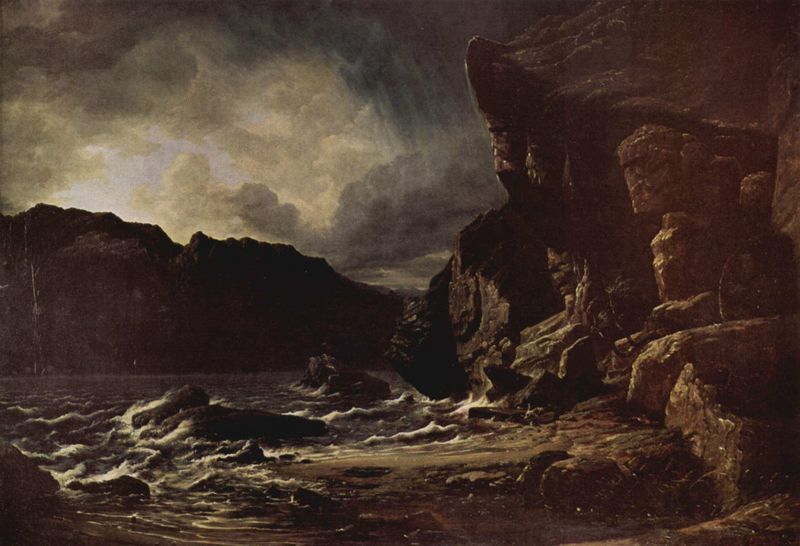
Titel: Liensfijord-See in Norwegen
Künstler: Francis Danby
Standort: London
Institution: Victoria & Albert Museum
Schlagwörter: berg, blau, dunkel, felsen, gemälde, gestein, gewitter, himmel, meer, schatten, wasser, weiß, wolken, fluss, gelb, landschaft, ocker, sand, see, ufer, abend, braun, grau, hell, hintergrund, licht, nacht, schwarz, vordergrund, ölbild, weg, beige, malerei, stein, steine, hügel, natur, wind, sonne, boot, bewegt, gischt, küste, schiff, strand, welle, wellen, düster, steinig, berge, fels, gebirge, kamm, klippen, steilhang, treiben, böschung, friedrich, rauschen, romantik, schaum, brandung, brausen, flut, getöse, naturgewalt, sturm, stürmisch, unwetter, wellenbrecher, wetter, woge, wogen, woken, lciht, bucht, klippe, ozean, steilküste, regen, ebbe, mond, gefahr, hell-dunkel, landschaftsbild, romantisch, dunkle, grotte, schaumkronen, brocken, durchbruch, drama, felsenküste, zerklüftet, ausgehöhlt, lagune, unruhig, schroff, kliff, peitschen, steinbruch, wolkenbruch, caspar, brecher, felsmassiv, dahl, felsblöcke, meeresbrausen, storm, licht sonne, böclin, dunkelbaun, keine spiegelung ; ~ ), meeresbrandung, meerestreiben, untwetter, düstere atmosphäre, ebben